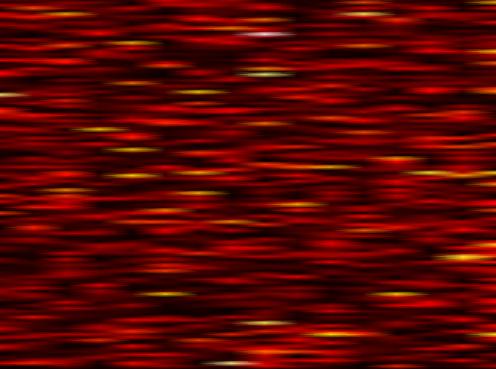
Label: FBMC